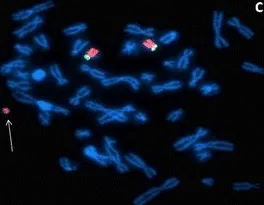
Molecular cytogenetic characterization of the marker chromosome. Arrows indicate the marker chromosome. (C) chromosome 18 arm-specific painting, 18p green/18q red.
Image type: pathology (fish)